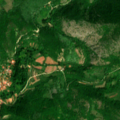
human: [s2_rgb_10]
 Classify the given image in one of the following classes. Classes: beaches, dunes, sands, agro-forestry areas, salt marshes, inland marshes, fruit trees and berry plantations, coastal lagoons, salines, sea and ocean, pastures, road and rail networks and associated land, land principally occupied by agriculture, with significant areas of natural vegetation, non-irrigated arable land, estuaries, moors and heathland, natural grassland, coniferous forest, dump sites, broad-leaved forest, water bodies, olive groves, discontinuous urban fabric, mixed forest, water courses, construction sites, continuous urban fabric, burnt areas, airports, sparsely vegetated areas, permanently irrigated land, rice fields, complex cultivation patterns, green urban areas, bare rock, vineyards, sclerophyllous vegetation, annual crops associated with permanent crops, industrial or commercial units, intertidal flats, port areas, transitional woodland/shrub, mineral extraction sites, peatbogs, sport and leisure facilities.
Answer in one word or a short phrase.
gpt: non-irrigated arable land, land principally occupied by agriculture, with significant areas of natural vegetation, broad-leaved forest, transitional woodland/shrub